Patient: sex M, age 31
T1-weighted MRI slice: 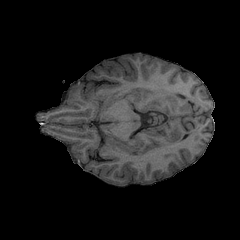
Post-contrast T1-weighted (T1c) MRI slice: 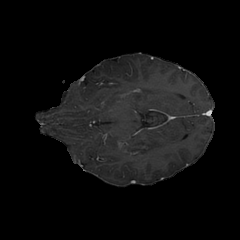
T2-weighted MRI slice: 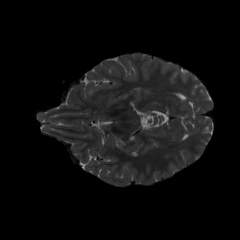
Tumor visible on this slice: no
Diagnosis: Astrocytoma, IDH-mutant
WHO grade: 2